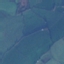
Land use / land cover class: Pasture